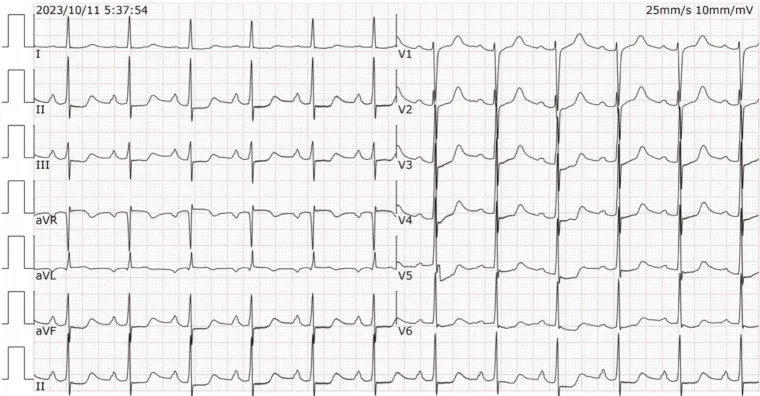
Patient's electrocardiogram.
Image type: electrography (ekg)